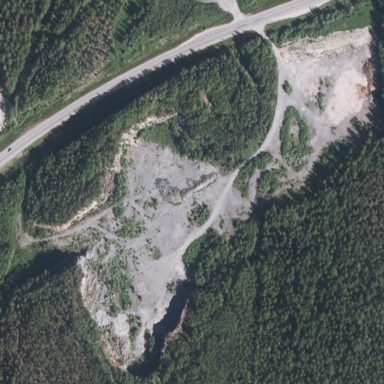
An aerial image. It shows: Quarry with gravel as the main resource.